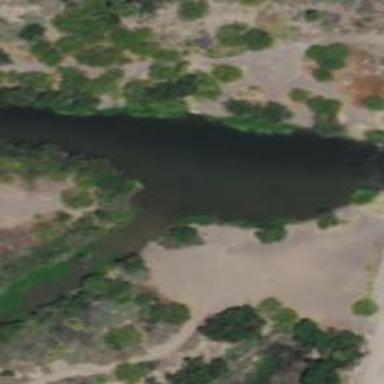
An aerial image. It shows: Beautiful river scene.